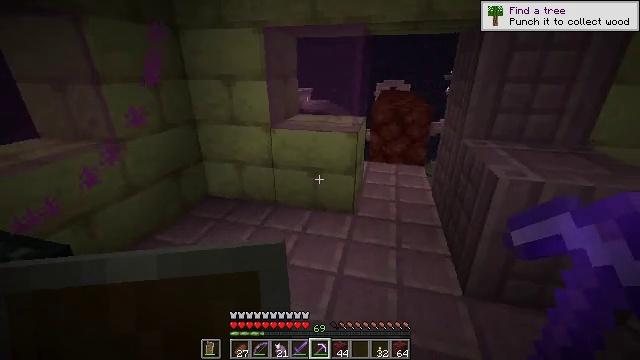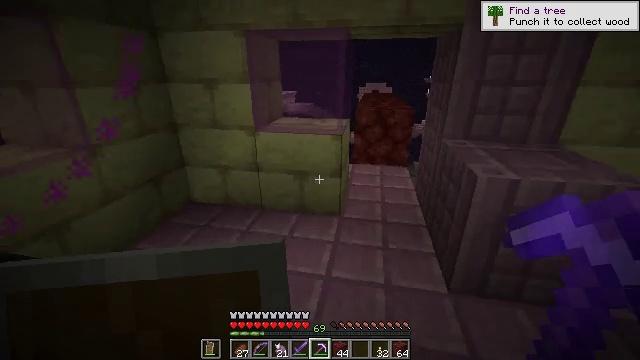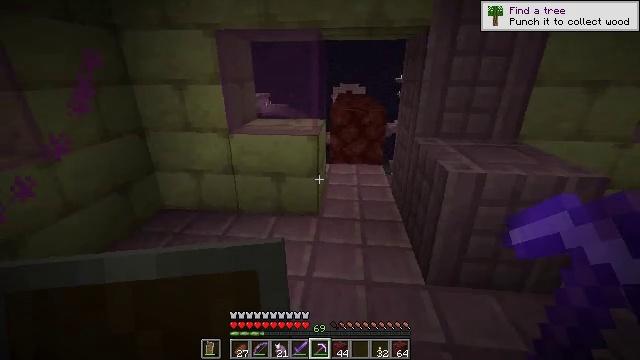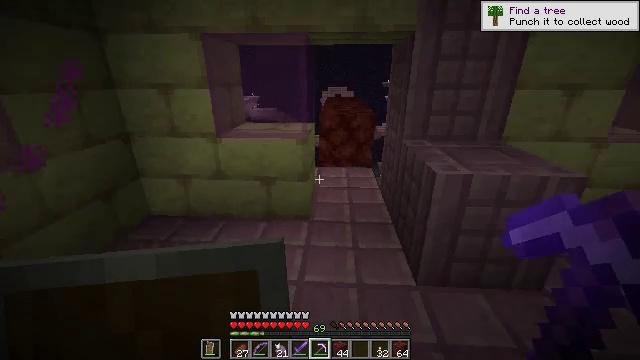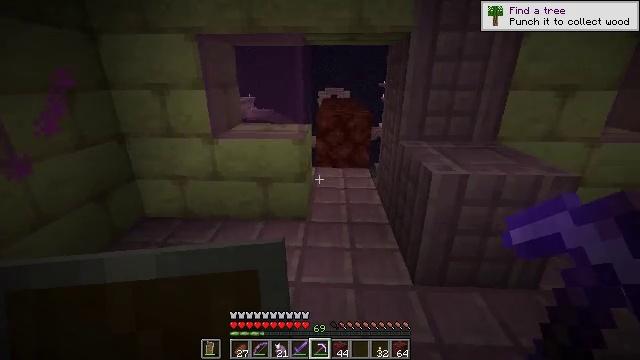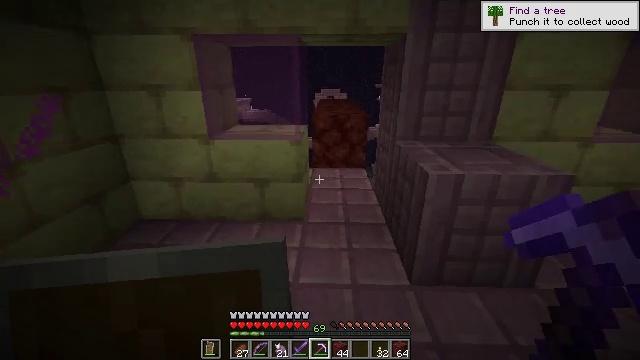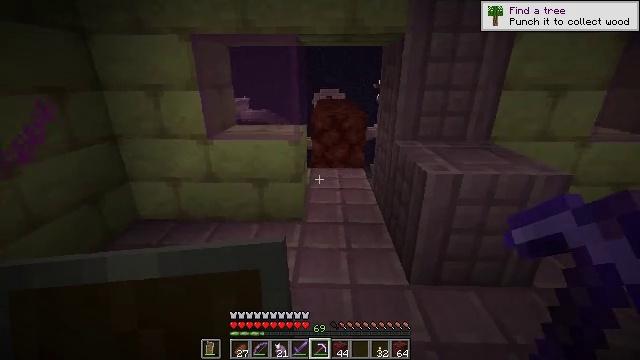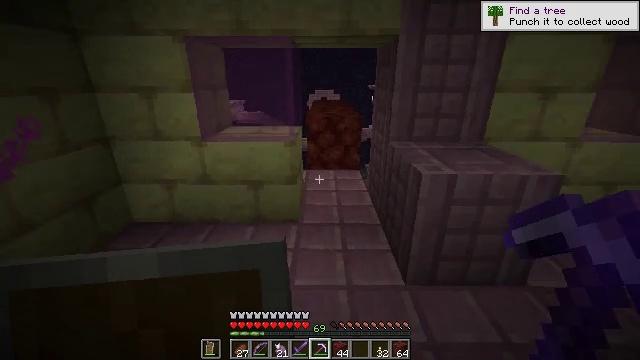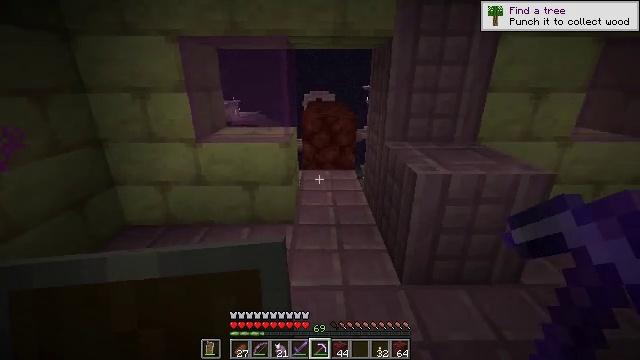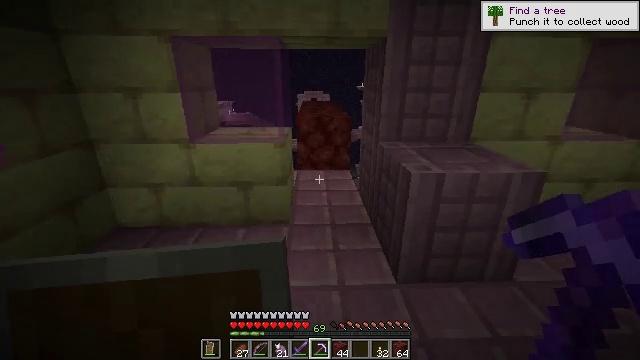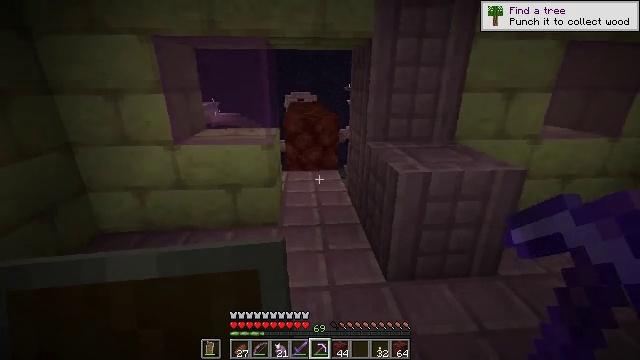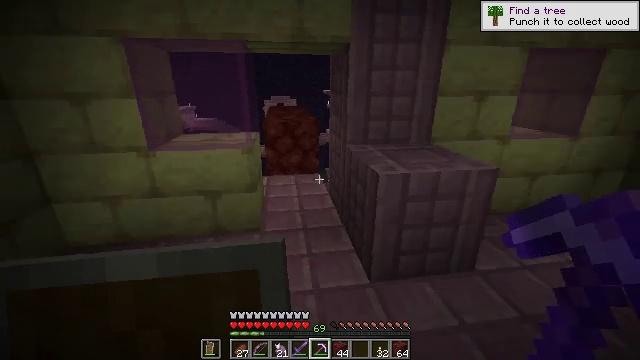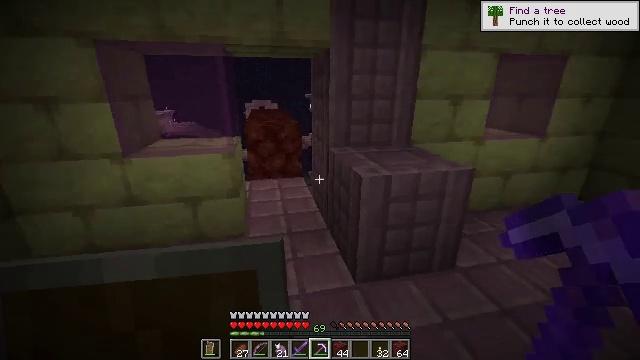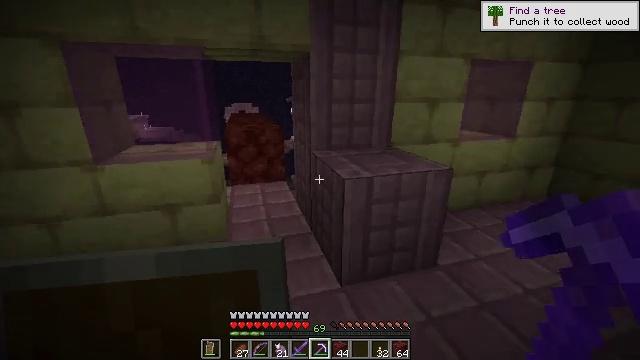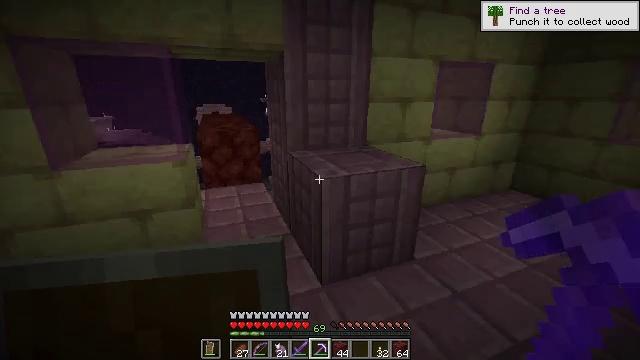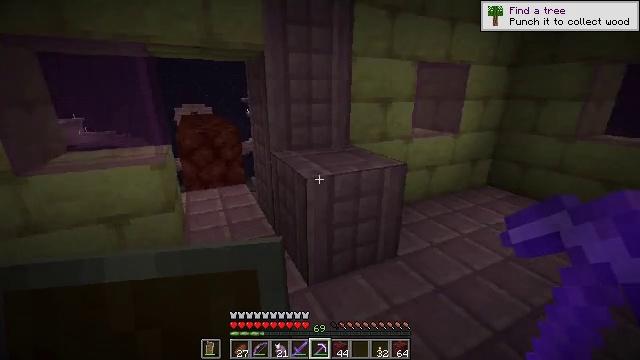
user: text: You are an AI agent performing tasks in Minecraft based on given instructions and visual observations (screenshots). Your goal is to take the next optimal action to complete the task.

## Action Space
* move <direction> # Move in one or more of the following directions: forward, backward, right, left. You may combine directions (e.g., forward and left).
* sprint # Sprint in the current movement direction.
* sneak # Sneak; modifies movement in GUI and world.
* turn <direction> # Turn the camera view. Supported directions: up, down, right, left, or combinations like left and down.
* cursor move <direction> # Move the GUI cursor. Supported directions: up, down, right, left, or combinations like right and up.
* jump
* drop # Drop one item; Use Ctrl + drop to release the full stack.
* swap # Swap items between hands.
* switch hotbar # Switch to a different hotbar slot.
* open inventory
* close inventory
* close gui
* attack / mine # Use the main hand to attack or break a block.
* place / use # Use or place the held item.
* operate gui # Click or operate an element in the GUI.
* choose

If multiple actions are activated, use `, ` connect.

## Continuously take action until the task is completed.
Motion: motion action
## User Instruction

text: Mine the ender chest.
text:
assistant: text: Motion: turn right
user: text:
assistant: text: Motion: turn right
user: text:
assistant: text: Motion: turn right
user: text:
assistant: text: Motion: no_op
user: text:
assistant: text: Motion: no_op
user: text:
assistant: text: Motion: no_op
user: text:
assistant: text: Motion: turn right
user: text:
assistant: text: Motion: turn right
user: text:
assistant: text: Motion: turn right
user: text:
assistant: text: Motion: turn right
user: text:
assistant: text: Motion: turn right
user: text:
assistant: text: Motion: turn right
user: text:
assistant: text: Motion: turn right
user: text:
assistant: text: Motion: turn right
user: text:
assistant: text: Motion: turn right
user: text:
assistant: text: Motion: turn right
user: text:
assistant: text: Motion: turn right and down
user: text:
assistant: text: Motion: turn right
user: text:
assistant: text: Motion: no_op
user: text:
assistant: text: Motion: no_op
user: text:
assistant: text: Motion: turn left
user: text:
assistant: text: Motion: turn left and down
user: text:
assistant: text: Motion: turn left
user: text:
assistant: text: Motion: turn left and down
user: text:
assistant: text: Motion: turn left
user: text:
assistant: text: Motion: turn left
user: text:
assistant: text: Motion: no_op
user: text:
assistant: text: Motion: no_op
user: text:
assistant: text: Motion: no_op
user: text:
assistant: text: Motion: move forward